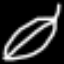
Label: leaf